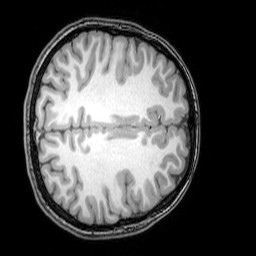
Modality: T1w
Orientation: axial
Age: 22
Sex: female
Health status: healthy
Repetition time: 0.081 s
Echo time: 0.037 s